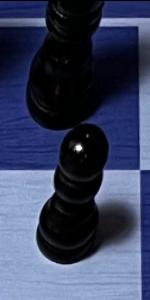
Label: Pawn_Black